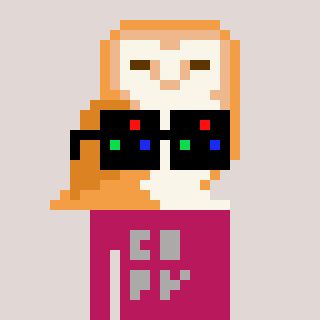
a pixel art character with square black sunglasses, a owl-shaped head and a darkpink-colored body on a warm background